Aerial crown-view tile of a tropical tree (Barro Colorado Island, Panama), acquired 20241014:
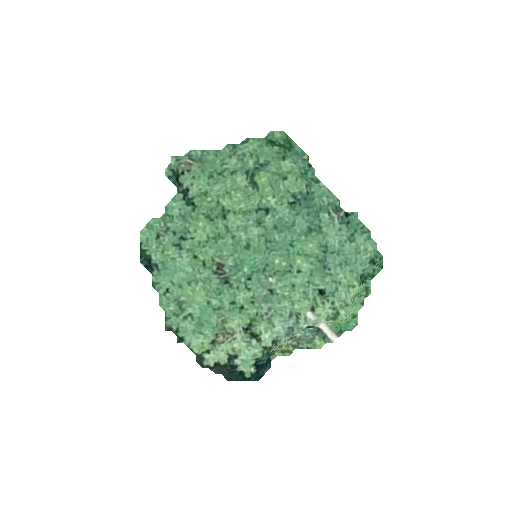
Species: Trattinnickia aspera
GBIF accepted scientific name: Trattinnickia aspera
Crown area: 62.448 m²